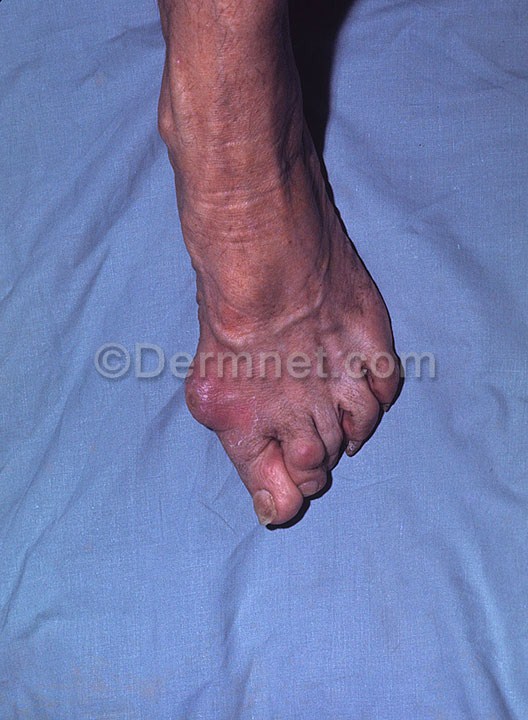
Disease: Systemic Disease